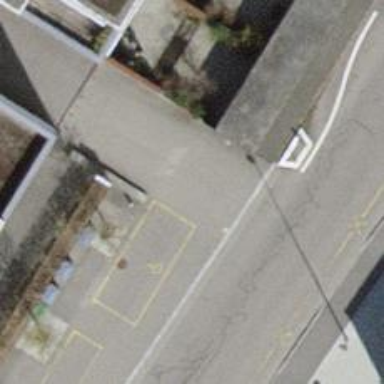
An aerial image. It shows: Bollard barrier.